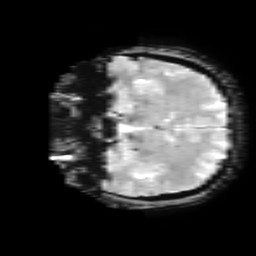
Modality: T2starw
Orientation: coronal
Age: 33
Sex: female
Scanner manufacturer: ge
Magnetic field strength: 3 T
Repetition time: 0.65 s
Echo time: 0.02 s